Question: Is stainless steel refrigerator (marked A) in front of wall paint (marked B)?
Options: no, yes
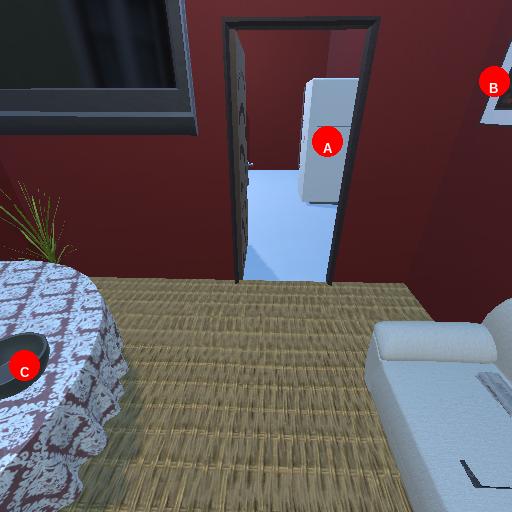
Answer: no